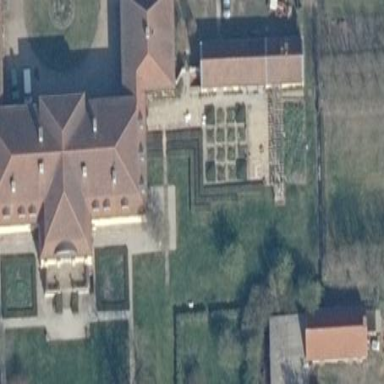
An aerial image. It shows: Historic castle building of manor type.